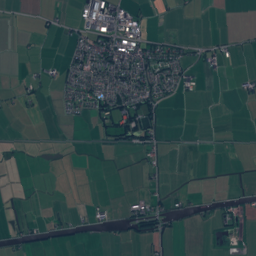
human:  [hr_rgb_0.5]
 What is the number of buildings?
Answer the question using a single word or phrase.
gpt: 2004

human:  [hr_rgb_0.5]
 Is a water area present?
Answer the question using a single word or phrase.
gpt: yes

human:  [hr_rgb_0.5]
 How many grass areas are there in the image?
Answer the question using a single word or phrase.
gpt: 331

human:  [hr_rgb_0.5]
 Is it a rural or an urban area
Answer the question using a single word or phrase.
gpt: urban

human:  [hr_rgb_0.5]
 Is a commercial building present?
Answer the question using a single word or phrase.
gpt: yes

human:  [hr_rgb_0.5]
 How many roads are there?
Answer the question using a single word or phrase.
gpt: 267

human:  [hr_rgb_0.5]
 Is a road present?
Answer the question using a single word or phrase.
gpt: yes

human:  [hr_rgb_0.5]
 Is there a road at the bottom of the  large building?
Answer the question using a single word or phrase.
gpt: yes

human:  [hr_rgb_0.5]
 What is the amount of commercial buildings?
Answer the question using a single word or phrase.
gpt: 51

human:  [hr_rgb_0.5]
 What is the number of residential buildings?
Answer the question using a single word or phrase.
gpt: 1952

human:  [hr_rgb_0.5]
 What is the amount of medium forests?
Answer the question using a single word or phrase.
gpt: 15

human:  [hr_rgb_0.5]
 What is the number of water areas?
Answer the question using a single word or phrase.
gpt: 73

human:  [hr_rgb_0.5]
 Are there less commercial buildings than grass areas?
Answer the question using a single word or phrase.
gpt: yes

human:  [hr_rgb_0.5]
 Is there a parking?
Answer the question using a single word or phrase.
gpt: yes

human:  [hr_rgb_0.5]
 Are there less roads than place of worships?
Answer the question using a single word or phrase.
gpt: no

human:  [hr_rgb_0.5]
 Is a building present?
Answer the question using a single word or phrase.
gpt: yes

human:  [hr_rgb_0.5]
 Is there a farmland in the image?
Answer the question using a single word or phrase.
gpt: yes

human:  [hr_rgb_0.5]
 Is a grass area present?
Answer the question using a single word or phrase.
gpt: yes

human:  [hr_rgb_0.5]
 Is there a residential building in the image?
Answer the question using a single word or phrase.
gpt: yes

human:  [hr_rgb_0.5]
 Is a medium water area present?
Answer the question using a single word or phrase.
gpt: yes

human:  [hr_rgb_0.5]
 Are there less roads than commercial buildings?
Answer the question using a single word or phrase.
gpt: no

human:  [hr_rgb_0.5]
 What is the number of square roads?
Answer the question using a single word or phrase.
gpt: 0

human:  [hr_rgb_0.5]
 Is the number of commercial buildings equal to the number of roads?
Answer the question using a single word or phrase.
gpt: no

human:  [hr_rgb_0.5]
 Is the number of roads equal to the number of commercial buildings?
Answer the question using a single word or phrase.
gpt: no

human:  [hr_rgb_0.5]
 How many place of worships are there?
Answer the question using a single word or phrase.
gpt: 3

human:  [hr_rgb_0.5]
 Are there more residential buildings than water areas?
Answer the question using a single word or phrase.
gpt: yes

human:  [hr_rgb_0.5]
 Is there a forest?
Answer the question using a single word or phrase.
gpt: yes

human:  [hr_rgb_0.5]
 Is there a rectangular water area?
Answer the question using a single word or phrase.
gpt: yes

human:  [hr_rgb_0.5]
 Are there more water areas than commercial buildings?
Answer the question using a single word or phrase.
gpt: yes

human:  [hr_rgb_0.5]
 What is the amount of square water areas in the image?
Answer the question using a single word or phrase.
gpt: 1

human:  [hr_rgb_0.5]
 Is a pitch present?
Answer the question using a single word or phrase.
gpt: yes

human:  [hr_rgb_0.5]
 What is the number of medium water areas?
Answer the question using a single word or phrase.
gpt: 18

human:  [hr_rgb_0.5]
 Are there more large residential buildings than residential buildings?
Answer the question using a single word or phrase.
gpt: no

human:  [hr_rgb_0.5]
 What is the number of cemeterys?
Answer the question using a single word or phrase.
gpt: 3

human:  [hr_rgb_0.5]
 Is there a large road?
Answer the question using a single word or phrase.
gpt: no

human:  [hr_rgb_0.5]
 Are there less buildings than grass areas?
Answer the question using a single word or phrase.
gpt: no

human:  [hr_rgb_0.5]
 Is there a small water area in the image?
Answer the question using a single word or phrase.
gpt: yes

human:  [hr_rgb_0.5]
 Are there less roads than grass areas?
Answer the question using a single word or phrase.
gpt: yes

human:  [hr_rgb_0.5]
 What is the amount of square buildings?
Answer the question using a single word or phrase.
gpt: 5

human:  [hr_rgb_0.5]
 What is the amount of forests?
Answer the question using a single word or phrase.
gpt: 49

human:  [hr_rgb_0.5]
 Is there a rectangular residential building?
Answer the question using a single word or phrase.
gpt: yes

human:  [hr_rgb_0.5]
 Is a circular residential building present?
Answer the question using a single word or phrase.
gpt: yes

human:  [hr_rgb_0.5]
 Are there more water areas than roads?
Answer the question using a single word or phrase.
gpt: no

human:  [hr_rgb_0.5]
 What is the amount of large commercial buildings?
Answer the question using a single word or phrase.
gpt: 1

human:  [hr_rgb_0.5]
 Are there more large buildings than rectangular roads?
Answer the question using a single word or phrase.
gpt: yes

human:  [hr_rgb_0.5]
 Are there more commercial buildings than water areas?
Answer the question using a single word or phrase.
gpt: no

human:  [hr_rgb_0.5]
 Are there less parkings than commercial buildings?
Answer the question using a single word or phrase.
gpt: yes

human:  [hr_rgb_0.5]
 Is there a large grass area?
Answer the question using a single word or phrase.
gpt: yes

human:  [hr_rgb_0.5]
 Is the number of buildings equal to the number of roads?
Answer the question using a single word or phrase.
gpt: no

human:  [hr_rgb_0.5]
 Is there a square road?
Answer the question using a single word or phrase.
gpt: no

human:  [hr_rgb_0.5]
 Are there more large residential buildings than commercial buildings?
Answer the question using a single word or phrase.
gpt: no

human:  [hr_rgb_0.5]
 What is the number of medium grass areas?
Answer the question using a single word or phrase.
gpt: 40

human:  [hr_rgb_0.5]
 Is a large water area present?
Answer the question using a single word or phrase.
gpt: yes

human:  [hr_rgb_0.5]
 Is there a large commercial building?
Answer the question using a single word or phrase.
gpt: yes

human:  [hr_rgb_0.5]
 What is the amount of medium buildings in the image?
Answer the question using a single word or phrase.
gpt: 25

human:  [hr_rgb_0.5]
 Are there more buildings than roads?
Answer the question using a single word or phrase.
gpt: yes

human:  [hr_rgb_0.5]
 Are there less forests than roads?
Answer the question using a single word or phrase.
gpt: yes

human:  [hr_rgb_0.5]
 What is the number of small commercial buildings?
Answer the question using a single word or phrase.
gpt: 38

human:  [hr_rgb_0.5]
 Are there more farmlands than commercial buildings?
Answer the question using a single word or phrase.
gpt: no

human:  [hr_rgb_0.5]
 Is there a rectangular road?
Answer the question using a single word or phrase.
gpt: no

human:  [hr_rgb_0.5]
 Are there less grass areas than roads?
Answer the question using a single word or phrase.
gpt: no

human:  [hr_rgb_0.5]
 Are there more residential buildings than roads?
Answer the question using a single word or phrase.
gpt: yes

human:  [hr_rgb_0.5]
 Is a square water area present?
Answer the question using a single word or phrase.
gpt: yes

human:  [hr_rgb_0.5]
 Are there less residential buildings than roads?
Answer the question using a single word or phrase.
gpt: no